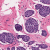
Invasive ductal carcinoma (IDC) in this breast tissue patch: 0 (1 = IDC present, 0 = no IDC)